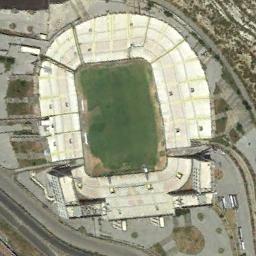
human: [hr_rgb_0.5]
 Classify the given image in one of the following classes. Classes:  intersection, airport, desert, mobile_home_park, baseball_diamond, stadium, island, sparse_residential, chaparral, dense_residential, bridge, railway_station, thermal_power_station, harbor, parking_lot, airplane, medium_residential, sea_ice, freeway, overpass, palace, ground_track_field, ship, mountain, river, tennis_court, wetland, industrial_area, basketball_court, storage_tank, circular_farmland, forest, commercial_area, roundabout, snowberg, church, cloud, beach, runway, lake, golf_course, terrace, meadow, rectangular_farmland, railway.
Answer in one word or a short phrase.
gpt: stadium